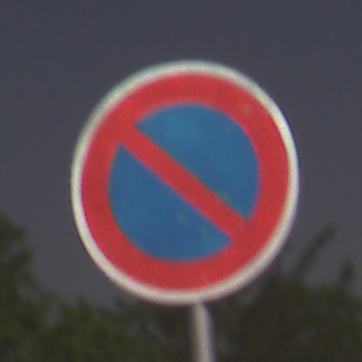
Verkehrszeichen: EingeschraenktesHalteverbot
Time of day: Night
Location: Outdoor (Nature)
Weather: Clear
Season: NotSpecified
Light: Natural